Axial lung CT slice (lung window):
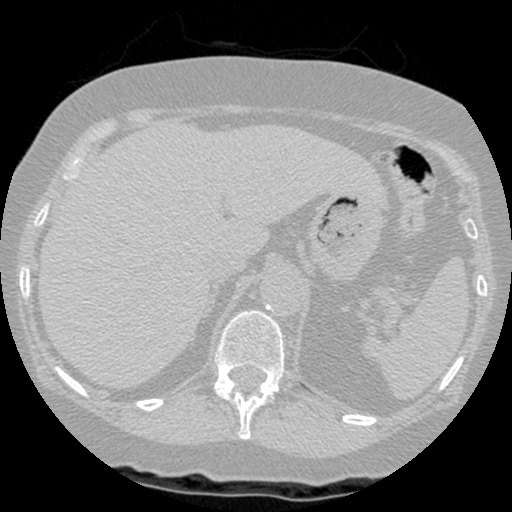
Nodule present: no